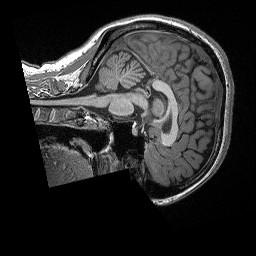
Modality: T1w
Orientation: sagittal
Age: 22
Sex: female
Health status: healthy
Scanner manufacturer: siemens
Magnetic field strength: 3 T
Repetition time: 2.3 s
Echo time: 0.00298 s